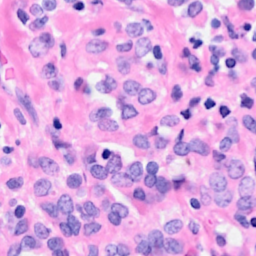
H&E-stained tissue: Breast